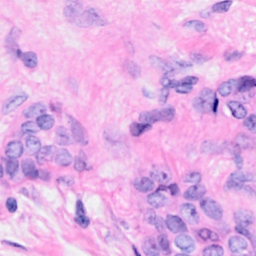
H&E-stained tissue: Breast